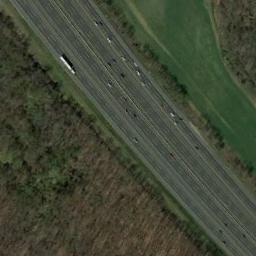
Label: freeway